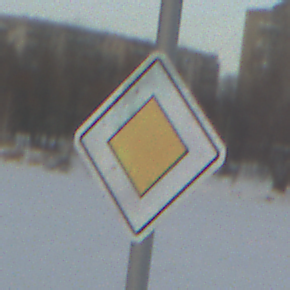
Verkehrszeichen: Vorfahrtsstrasse
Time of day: SunriseSunset
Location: Outdoor (Nature)
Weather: PartlyCloudy
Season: NotSpecified
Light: Natural